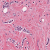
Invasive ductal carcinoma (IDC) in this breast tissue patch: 1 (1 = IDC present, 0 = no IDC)